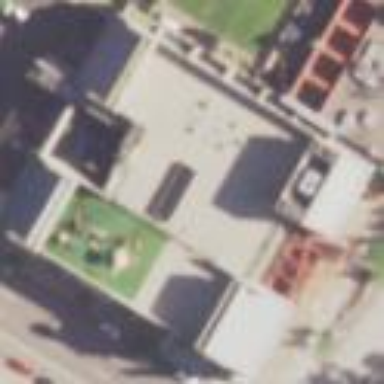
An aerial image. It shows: Sports center building.